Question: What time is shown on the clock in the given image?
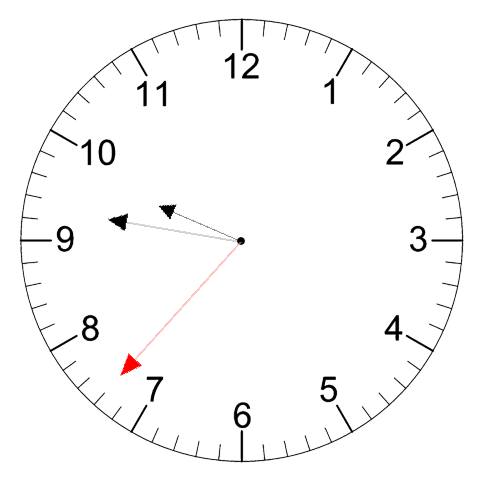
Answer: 09:46:37